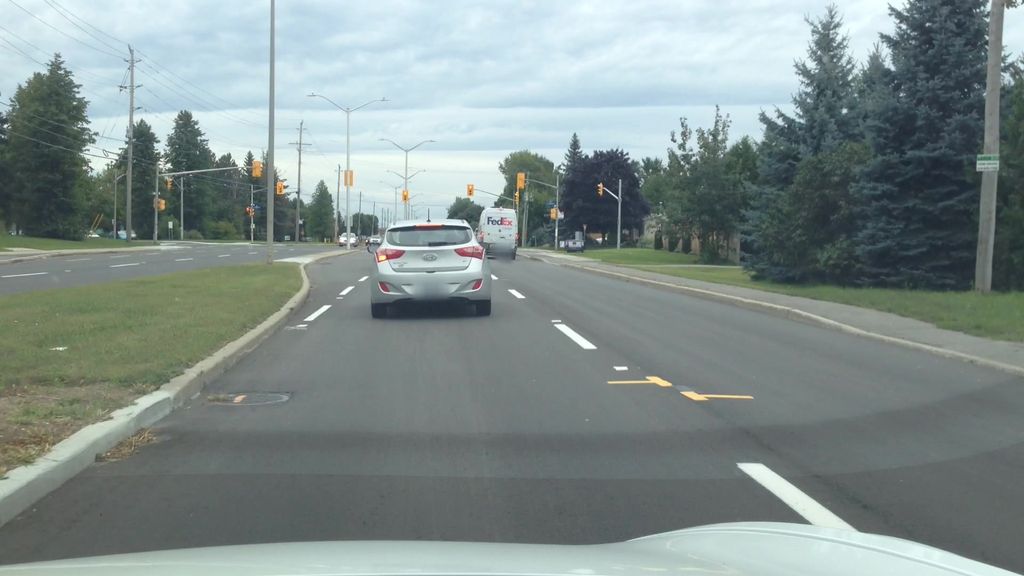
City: ottawa-gatineau